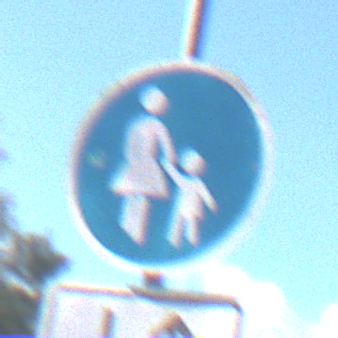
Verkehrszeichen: Gehweg
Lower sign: RichtungsangabeDurchPfeile8
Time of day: MorningAfternoon
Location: Outdoor (Suburban)
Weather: PartlyCloudy
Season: NotSpecified
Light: Natural